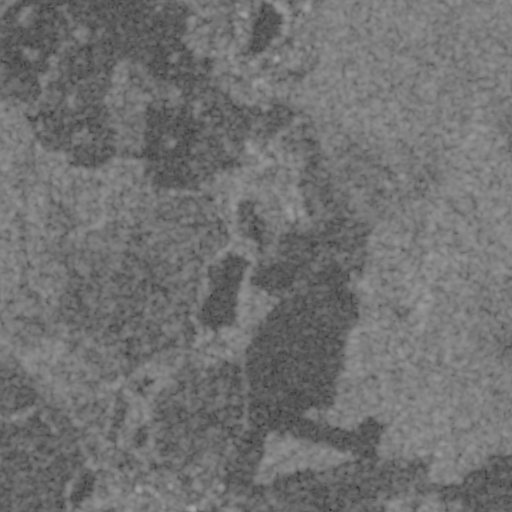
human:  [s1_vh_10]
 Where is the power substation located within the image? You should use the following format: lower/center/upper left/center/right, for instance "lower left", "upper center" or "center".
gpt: The power substation is located in the upper center of the image.
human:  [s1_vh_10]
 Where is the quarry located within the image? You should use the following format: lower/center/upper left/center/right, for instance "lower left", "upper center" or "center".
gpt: There is no quarry in the image.

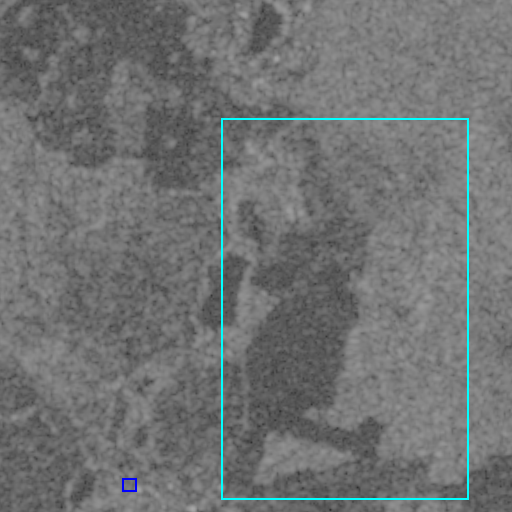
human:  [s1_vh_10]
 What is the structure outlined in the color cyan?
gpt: The structure outlined in cyan is a crop field.
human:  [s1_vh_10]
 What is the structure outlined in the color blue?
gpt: The structure outlined in blue is a park.
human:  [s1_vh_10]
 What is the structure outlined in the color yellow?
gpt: There is no yellow outline.